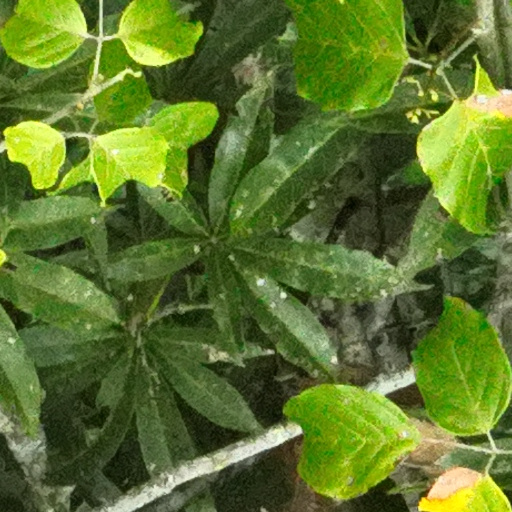
Species: Hura crepitans
GBIF accepted scientific name: Hura crepitans
Crown area (m\u00b2): 132.155